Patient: sex F, age 66
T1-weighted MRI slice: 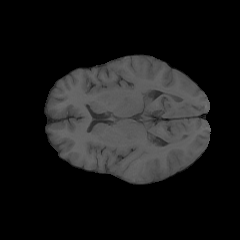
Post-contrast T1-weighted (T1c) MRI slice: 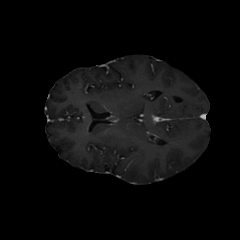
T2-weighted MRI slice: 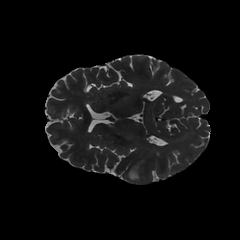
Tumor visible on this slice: yes
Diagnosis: Glioblastoma, IDH-wildtype
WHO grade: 4